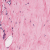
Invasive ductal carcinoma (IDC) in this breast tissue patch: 0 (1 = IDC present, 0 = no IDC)